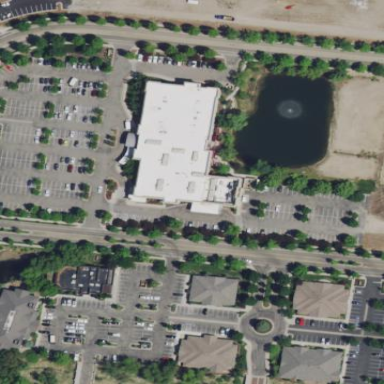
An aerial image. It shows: Building part with flat roof.